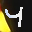
Label: 4